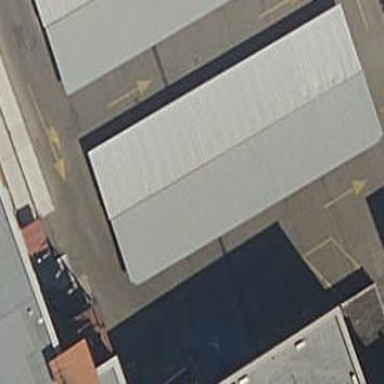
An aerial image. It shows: View of roof of building.